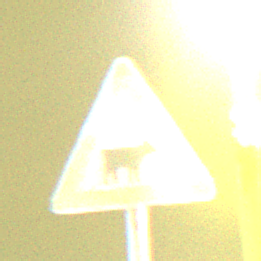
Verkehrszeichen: ViehtriebLinks
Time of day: Night
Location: Outdoor (Urban)
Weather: PartlyCloudy
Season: NotSpecified
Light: Artificial